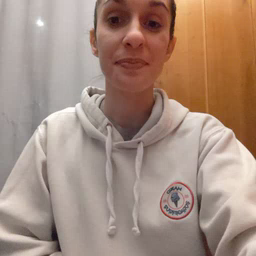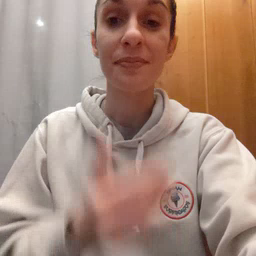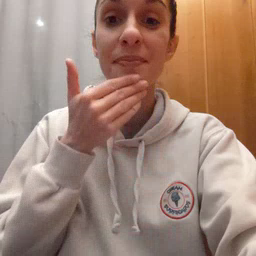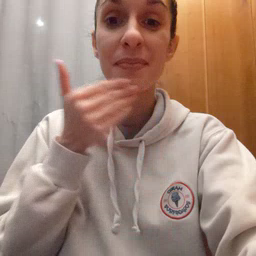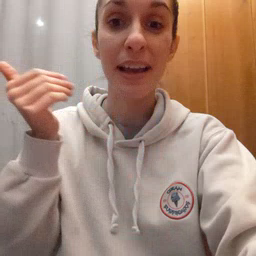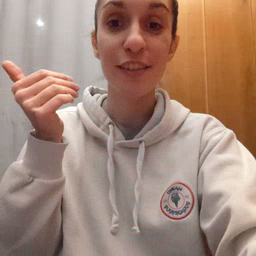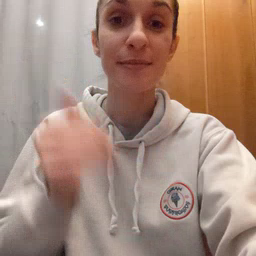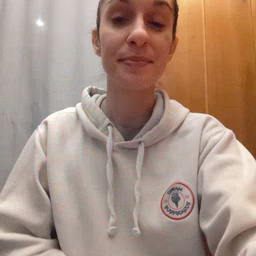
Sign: better